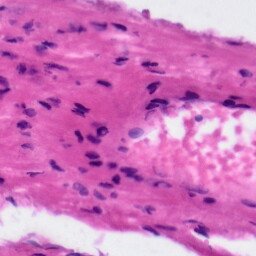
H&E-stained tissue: Tonsil